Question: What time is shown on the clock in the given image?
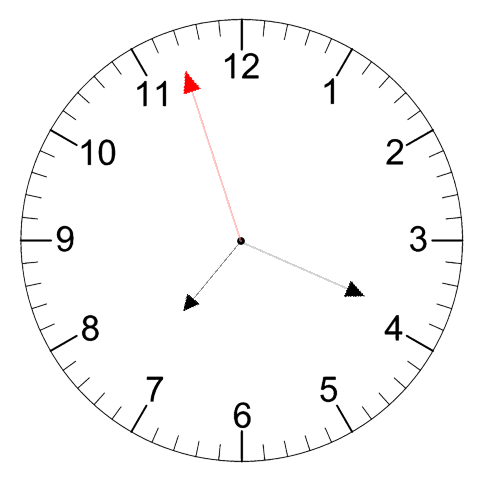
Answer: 07:18:57